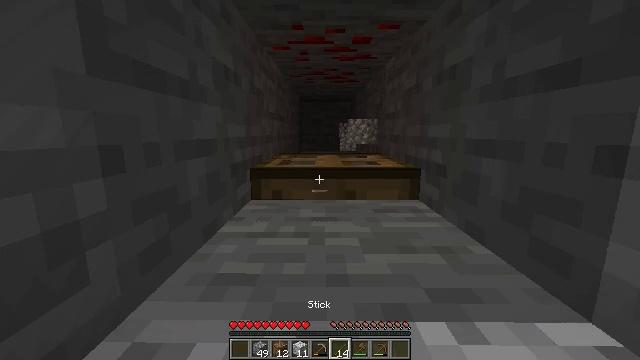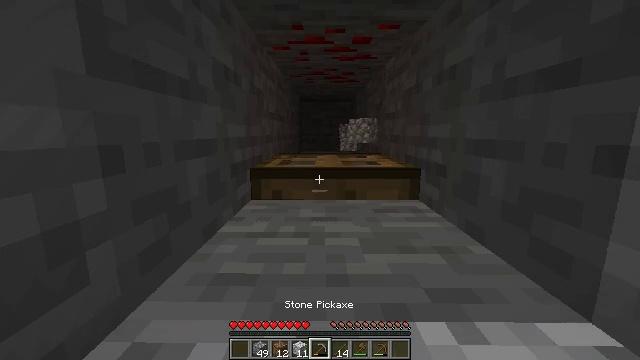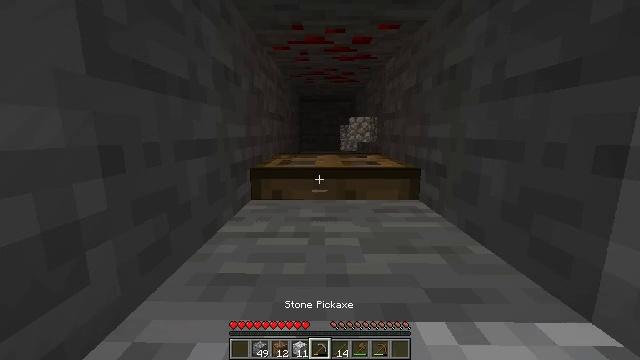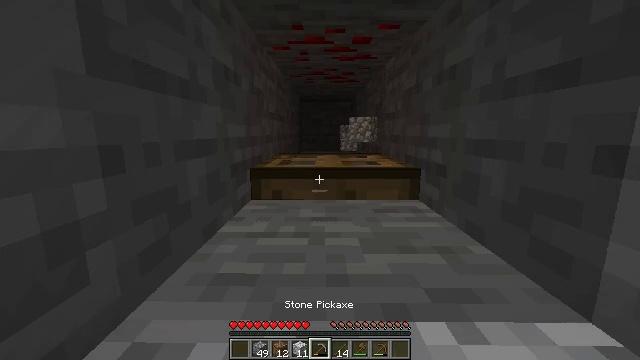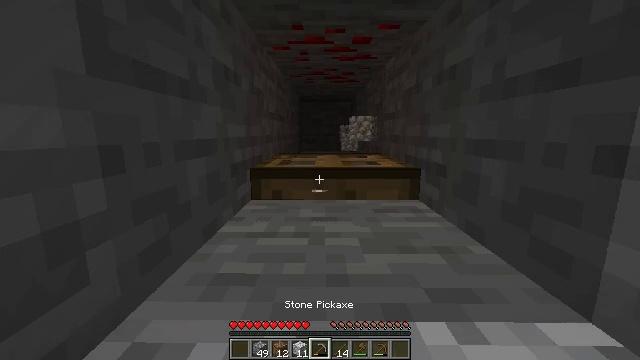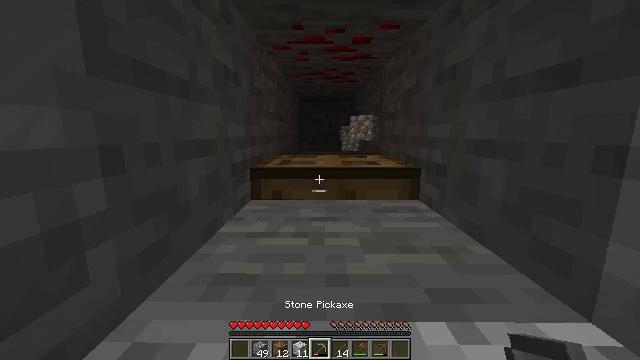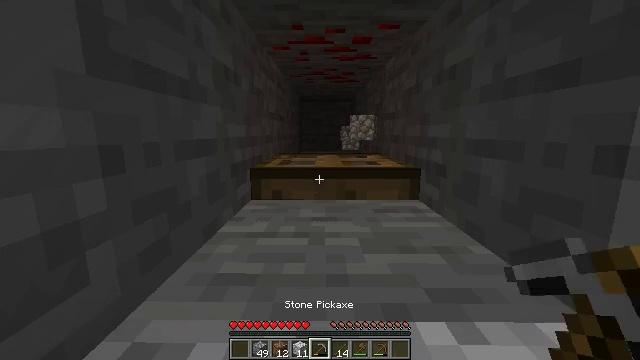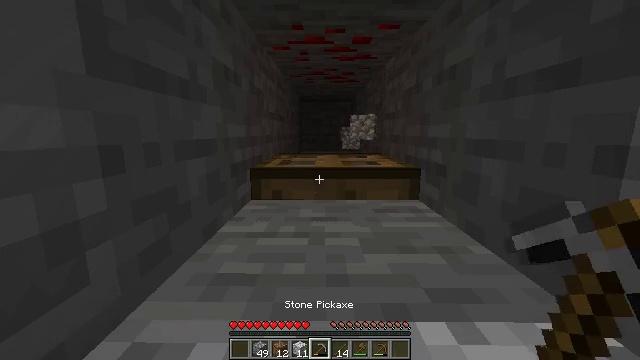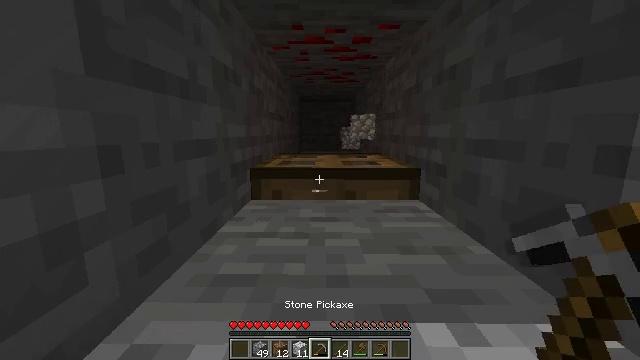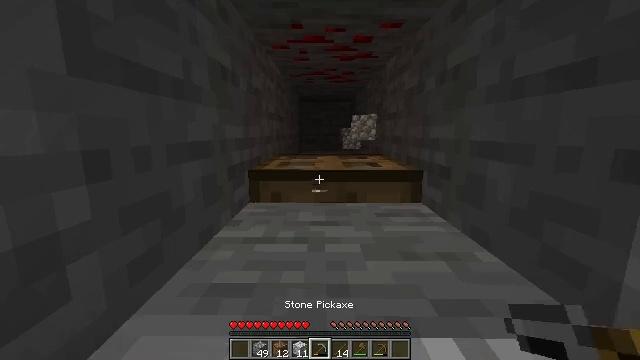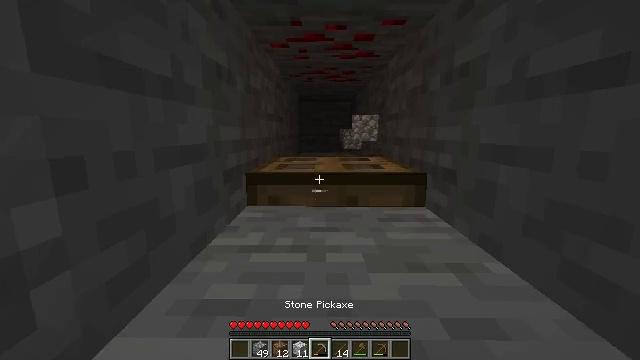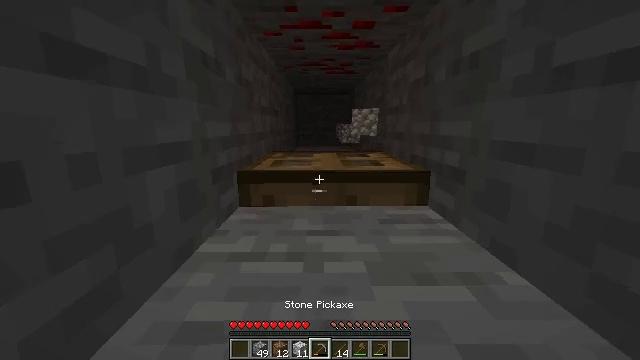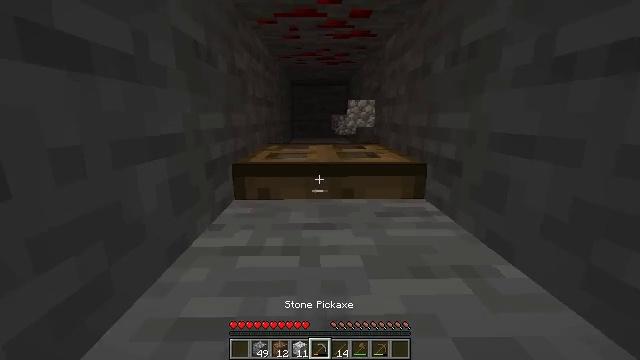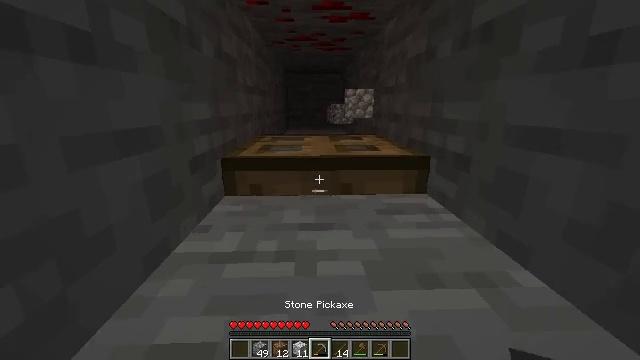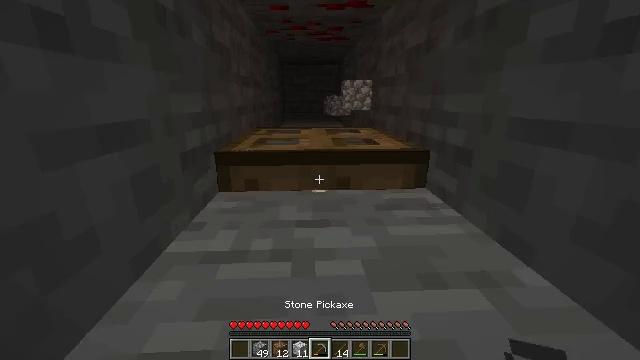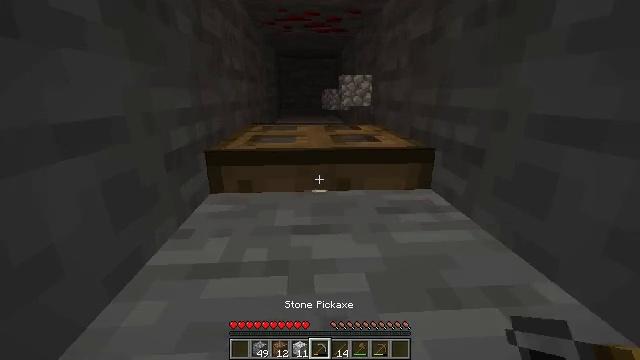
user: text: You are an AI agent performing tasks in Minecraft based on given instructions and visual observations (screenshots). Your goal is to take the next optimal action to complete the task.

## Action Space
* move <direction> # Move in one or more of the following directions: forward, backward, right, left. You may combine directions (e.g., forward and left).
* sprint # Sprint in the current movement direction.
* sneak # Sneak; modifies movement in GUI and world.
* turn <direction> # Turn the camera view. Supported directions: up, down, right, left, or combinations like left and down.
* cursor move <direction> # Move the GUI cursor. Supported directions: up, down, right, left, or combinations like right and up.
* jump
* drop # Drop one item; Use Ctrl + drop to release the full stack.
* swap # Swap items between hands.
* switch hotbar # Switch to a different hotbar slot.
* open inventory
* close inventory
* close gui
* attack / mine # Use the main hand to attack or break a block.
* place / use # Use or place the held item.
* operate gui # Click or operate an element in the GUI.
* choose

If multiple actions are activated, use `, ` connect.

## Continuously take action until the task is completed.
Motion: motion action
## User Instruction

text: Collect the oak trapdoor for re-use.
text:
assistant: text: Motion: no_op
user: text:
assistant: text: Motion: no_op
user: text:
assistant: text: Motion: no_op
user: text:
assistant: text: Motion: no_op
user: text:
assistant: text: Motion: no_op
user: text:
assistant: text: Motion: no_op
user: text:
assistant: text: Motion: no_op
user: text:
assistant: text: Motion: move forward
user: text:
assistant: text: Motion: move forward
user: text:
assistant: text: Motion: move forward
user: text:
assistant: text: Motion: move forward, turn down
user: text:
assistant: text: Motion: move forward, turn down
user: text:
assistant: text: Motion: move forward, turn right and down
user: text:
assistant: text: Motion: move forward, turn down
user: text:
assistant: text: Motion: move forward, turn down
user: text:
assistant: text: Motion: move forward
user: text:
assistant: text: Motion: move forward
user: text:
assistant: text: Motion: no_op
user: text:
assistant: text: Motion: no_op
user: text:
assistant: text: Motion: turn left and up
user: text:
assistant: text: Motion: turn left and up
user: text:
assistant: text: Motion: turn left and up
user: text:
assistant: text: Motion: turn left and up
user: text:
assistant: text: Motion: turn left and up
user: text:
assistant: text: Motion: turn left and up
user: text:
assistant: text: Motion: turn left and up
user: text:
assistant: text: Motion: turn left and up
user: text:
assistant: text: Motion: turn left and up
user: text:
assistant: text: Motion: turn left
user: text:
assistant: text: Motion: turn left